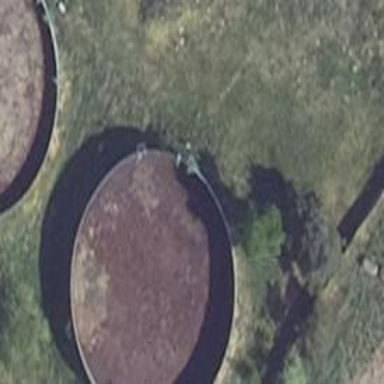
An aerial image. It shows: Storage tank with man-made structure.